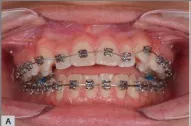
A-F) Molar bands were removed and mandibular leveling and alignment was completed.
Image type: medical_photograph (oral_photograph)